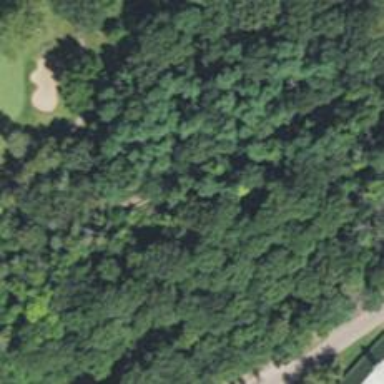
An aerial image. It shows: Path used for both walking and golf.